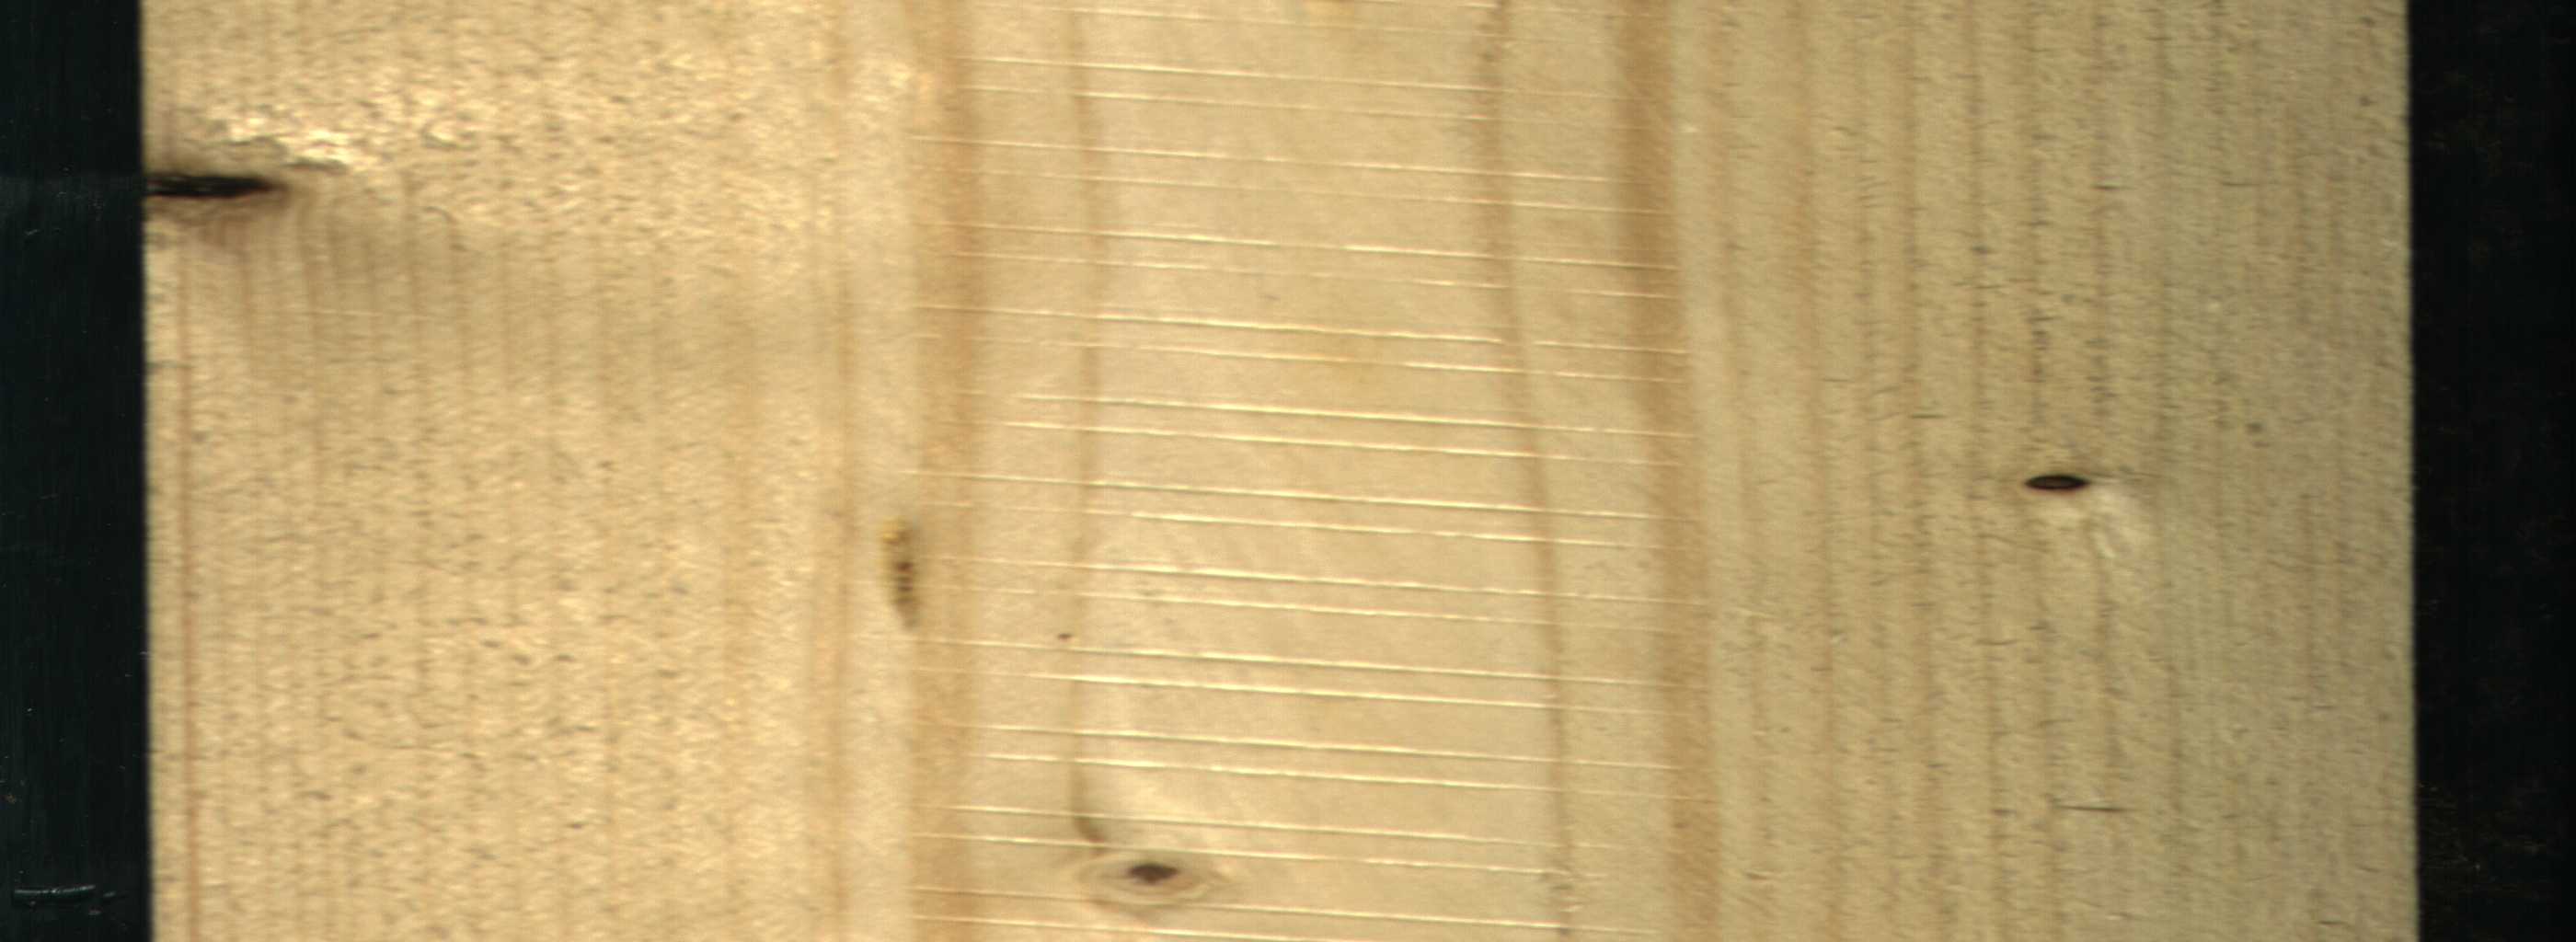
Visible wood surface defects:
resin
Knot_missing
Dead_Knot
Live_Knot